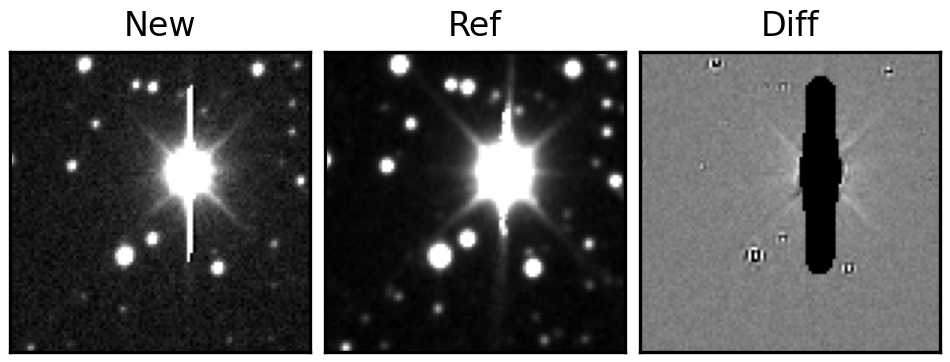
Label: bogus